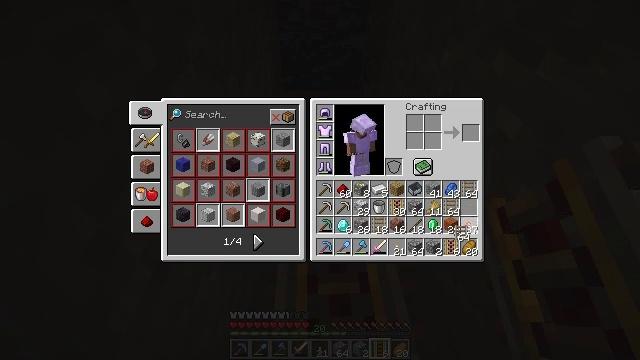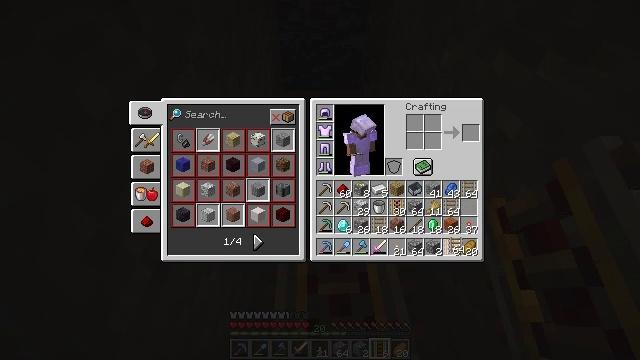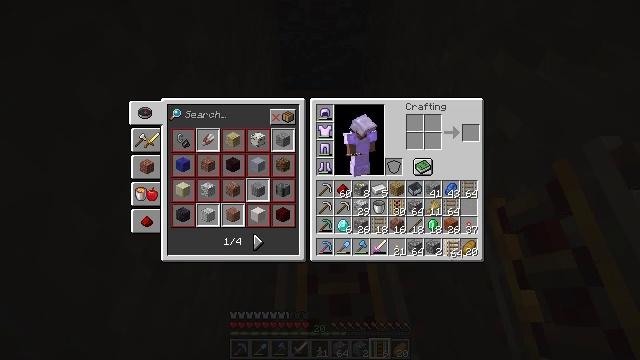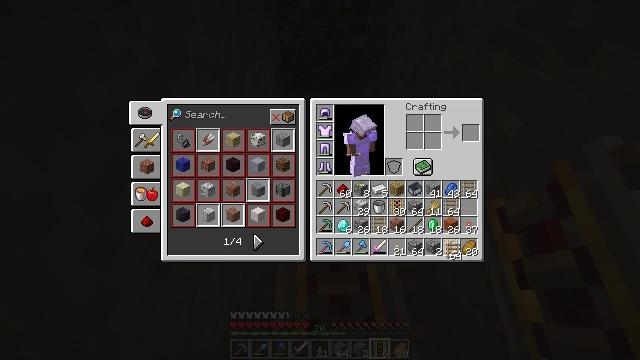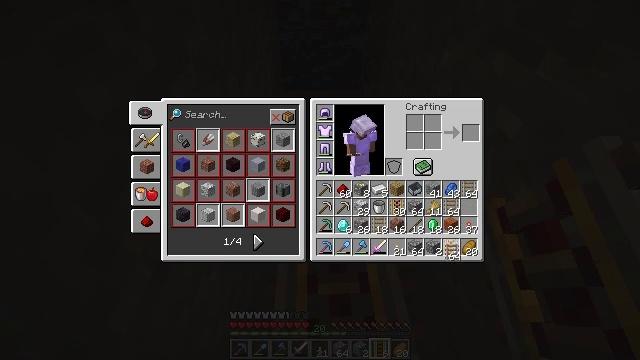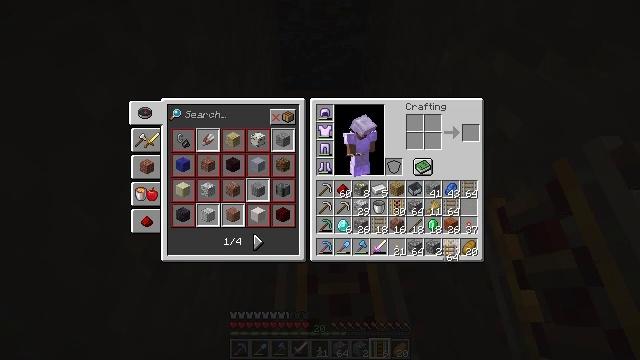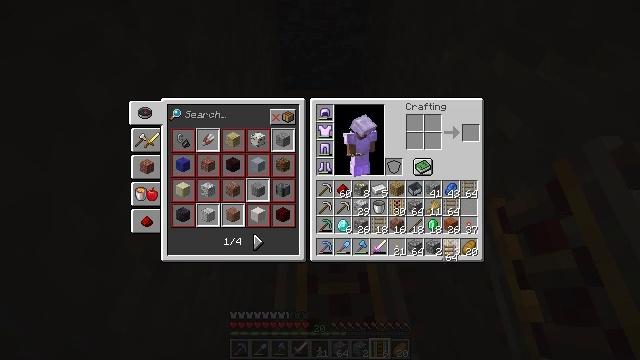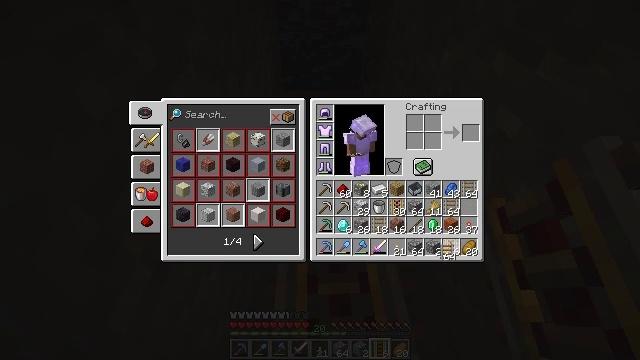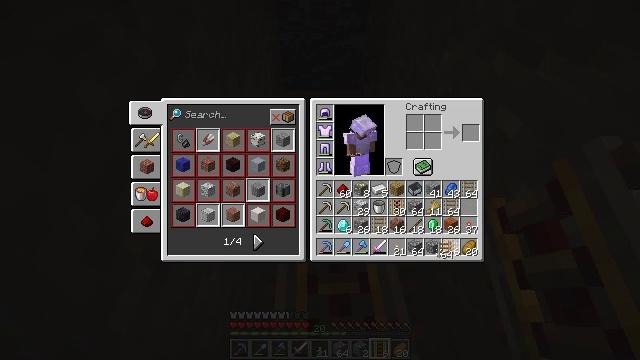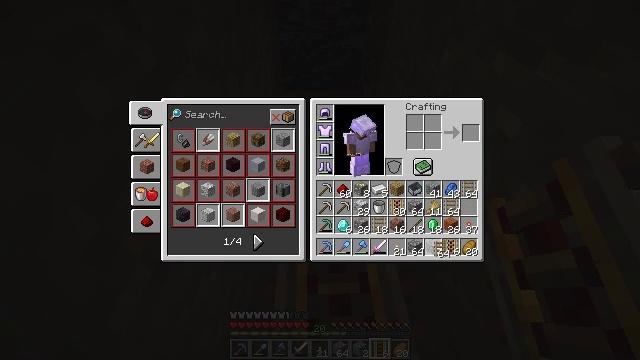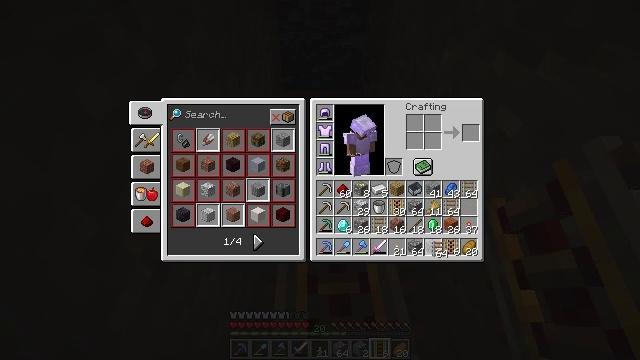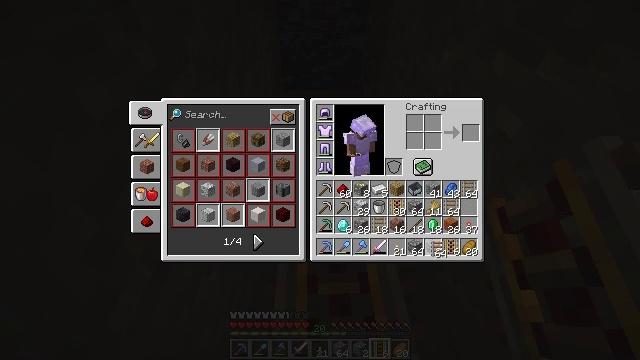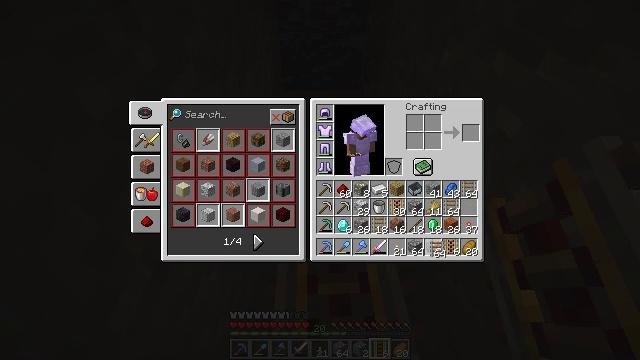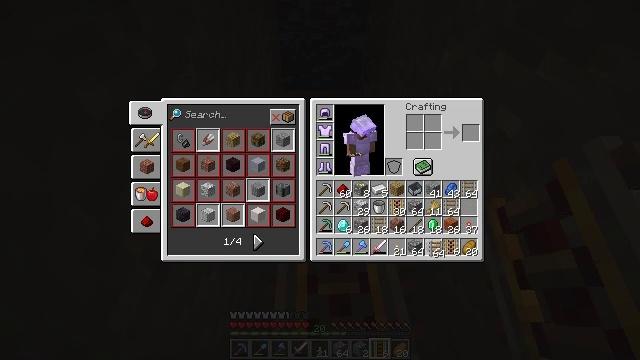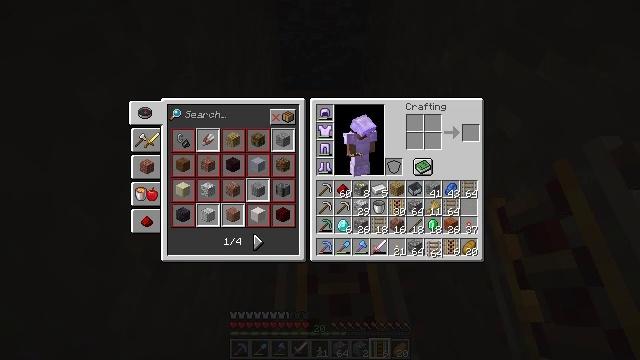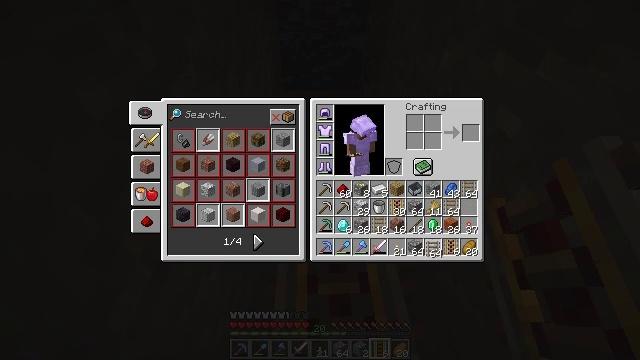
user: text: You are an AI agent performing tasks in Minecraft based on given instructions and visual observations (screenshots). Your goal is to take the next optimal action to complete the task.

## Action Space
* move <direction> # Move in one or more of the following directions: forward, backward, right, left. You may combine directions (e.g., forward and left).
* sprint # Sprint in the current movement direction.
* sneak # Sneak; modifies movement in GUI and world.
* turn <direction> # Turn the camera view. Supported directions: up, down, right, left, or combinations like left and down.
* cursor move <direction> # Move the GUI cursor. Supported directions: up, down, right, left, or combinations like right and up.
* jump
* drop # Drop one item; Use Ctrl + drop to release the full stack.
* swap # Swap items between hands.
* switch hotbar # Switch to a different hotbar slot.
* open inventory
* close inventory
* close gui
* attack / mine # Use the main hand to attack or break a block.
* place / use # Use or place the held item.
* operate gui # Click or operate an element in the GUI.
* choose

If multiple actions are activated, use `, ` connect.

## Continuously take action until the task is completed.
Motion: motion action
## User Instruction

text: Drop a powered rail.
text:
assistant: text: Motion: cursor move down
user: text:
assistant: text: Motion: no_op
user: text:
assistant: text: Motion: no_op
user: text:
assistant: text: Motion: no_op
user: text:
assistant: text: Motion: no_op
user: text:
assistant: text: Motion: no_op
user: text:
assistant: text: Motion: no_op
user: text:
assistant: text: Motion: no_op
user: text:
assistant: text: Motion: no_op
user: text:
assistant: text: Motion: no_op
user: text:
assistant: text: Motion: no_op
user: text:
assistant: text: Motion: no_op
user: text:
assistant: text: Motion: no_op
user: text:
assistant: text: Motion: no_op
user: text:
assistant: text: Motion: no_op
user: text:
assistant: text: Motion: operate gui
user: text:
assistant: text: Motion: operate gui
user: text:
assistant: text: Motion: operate gui
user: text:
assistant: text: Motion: cursor move right and up
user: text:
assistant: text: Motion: cursor move right and up
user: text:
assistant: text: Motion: cursor move right and up
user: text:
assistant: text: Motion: cursor move up
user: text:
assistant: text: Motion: no_op
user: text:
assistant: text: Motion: operate gui
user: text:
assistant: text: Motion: operate gui
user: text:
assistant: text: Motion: operate gui
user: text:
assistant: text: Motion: no_op
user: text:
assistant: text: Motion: no_op
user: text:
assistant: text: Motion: no_op
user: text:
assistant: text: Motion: no_op